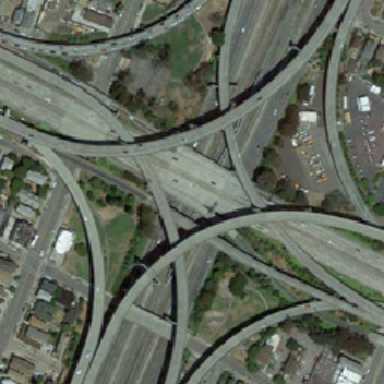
Viaducts surrounded by residential houses and trees .